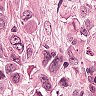
Metastatic tissue present: yes